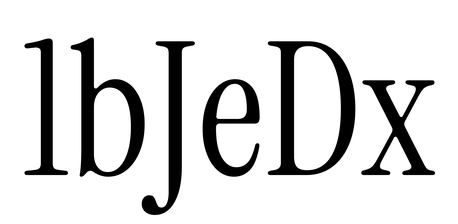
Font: InstrumentSerif-Regular